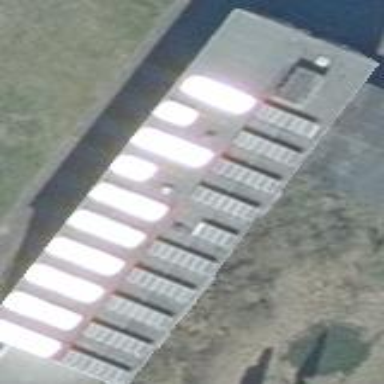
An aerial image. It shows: Industrial building.